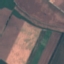
Land use / land cover: AnnualCrop